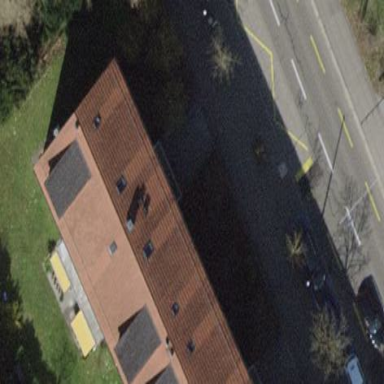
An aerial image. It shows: Apartment building with hipped roof.